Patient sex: M
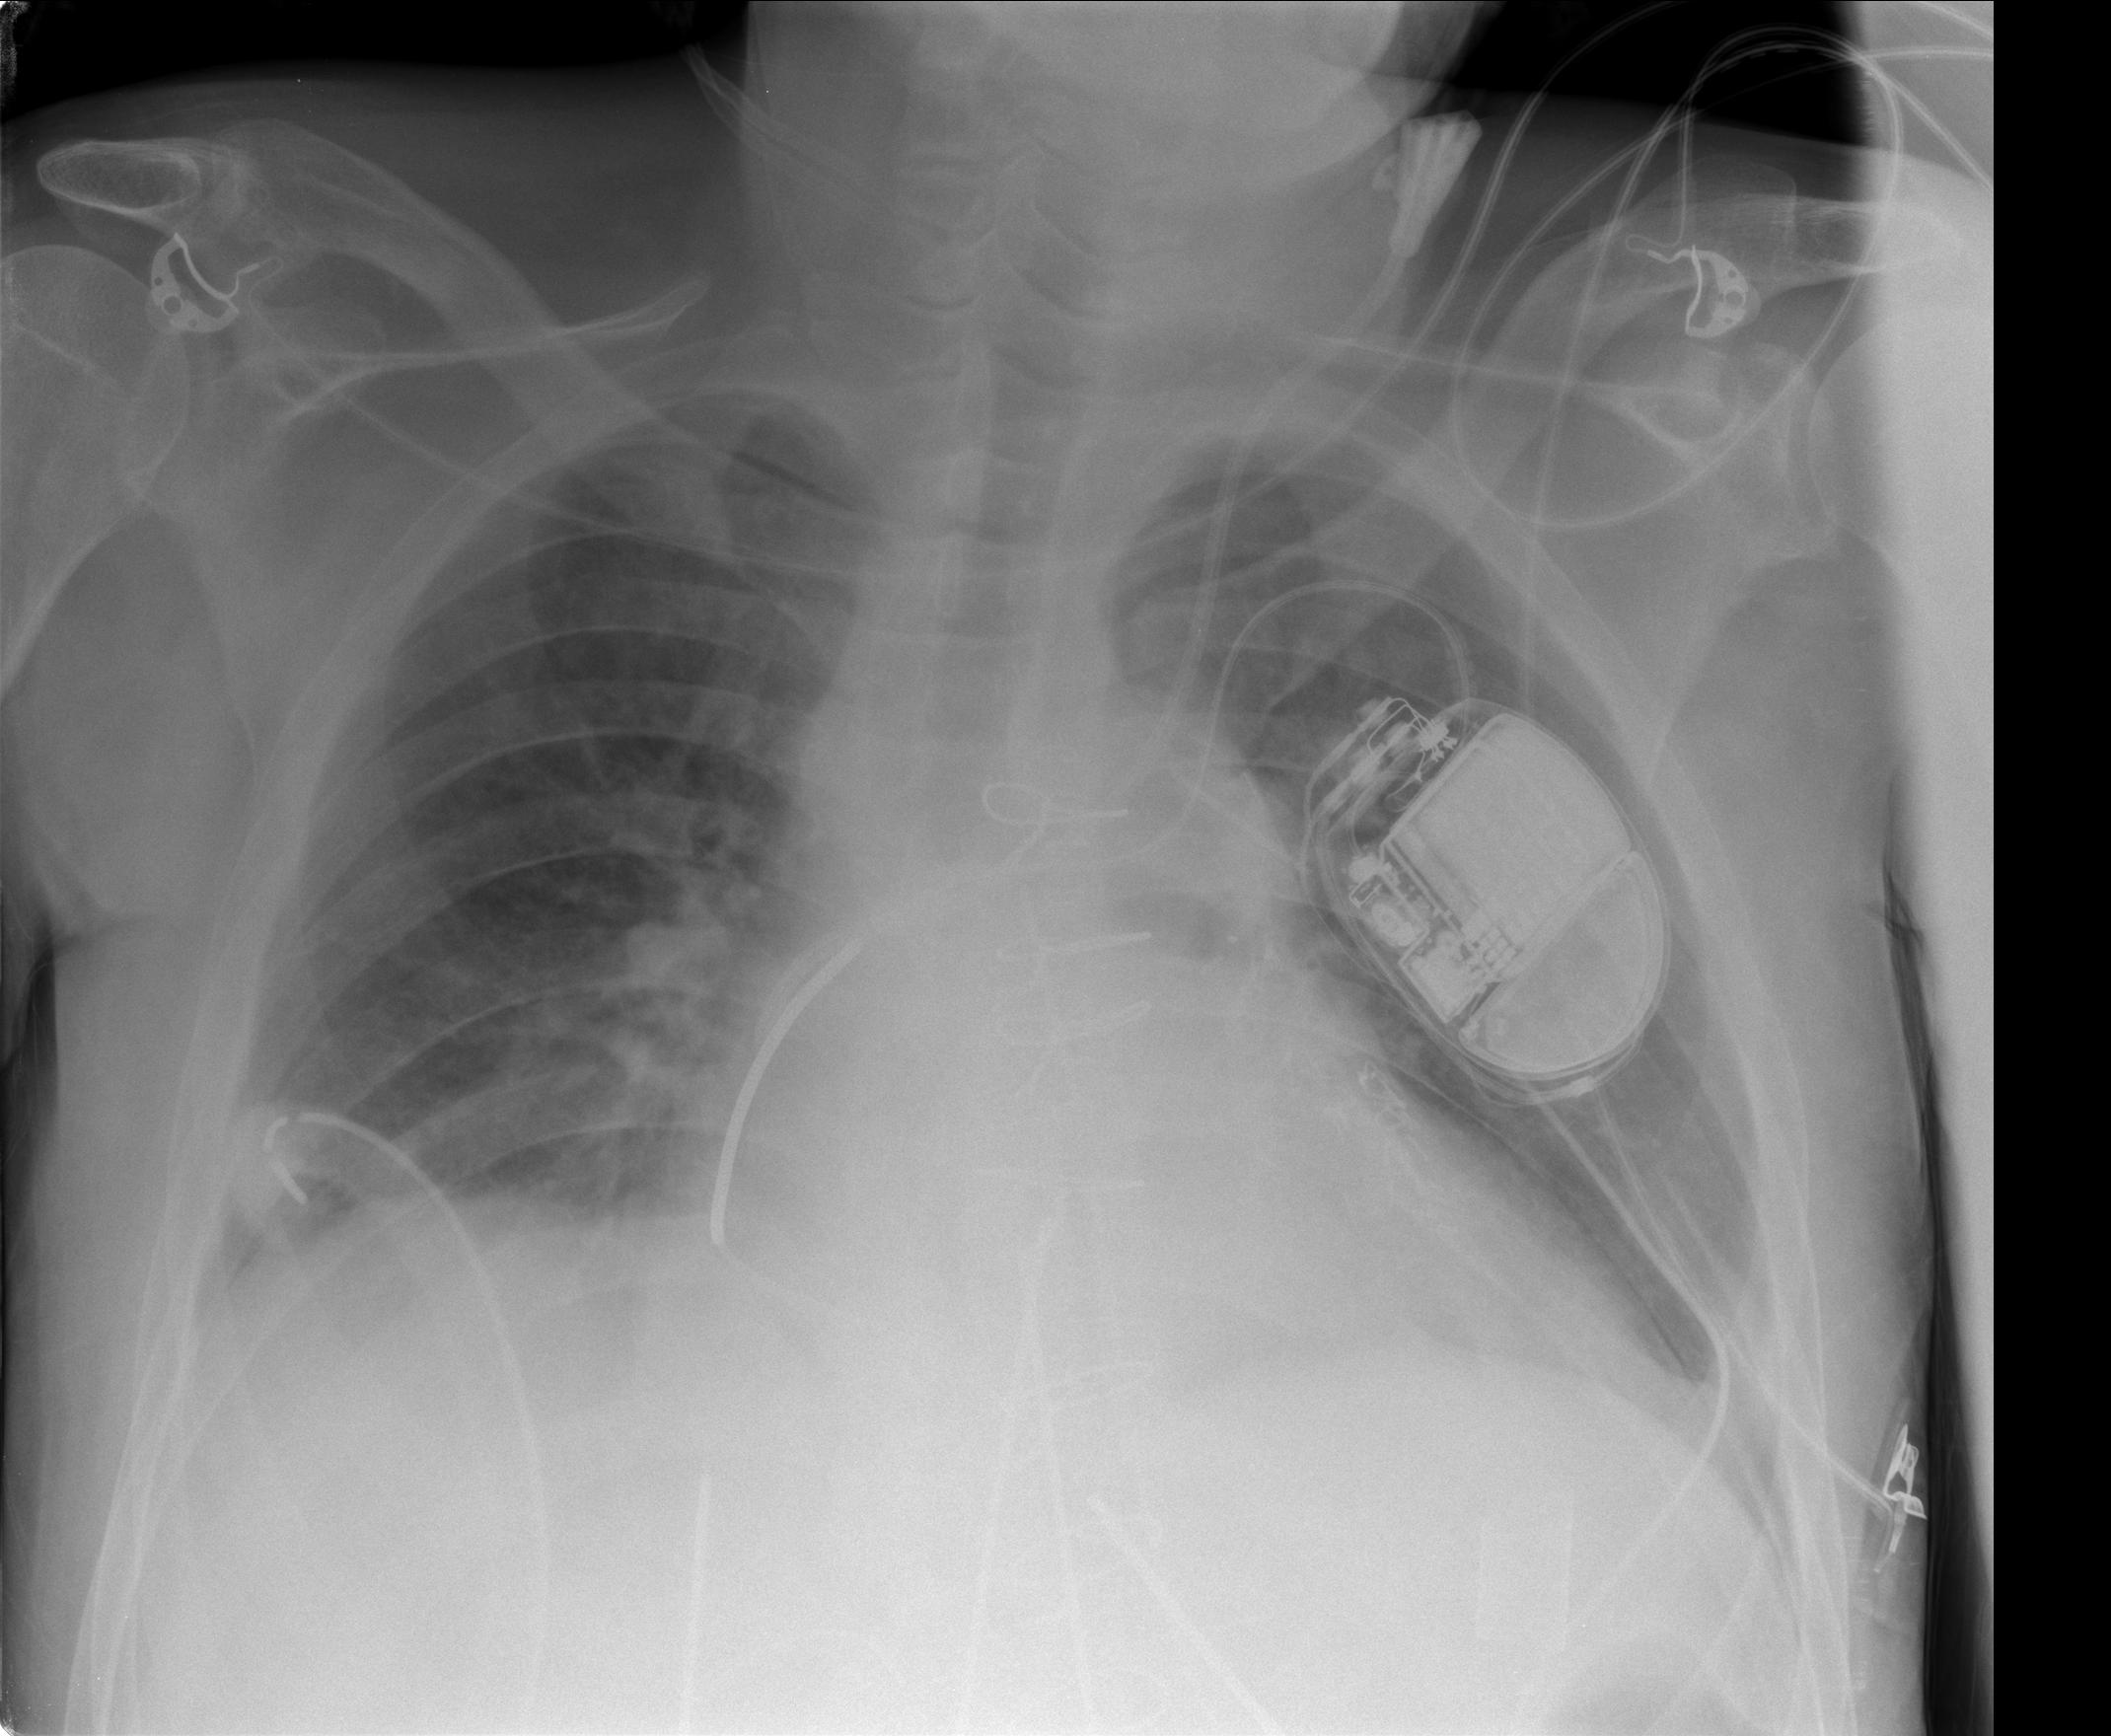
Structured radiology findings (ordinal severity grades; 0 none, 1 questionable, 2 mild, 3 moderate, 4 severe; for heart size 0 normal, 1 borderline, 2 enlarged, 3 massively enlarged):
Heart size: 2
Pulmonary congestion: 0
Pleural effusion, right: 0
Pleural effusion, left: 0
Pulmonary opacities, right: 0
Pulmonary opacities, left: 0
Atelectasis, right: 2
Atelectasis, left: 0